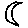
Label: moon